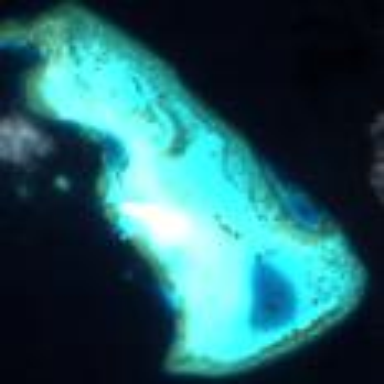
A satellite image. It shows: Natural coral reef.